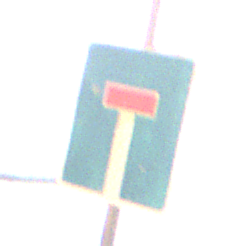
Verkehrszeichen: Sackgasse
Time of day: Night
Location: Outdoor (Urban)
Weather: Overcast
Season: Winter
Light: Artificial